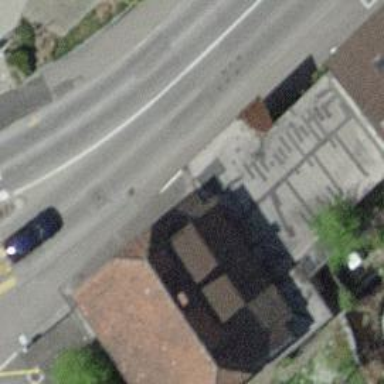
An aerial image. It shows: Fast food establishment.